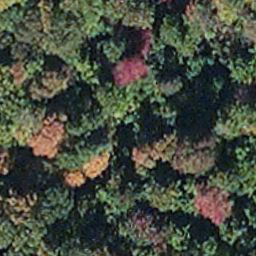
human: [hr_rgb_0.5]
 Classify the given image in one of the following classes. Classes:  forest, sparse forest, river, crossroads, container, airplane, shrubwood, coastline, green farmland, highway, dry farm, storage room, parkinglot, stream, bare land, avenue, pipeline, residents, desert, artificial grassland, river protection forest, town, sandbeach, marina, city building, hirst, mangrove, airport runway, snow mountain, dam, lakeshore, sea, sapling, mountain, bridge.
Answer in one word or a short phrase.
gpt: mangrove